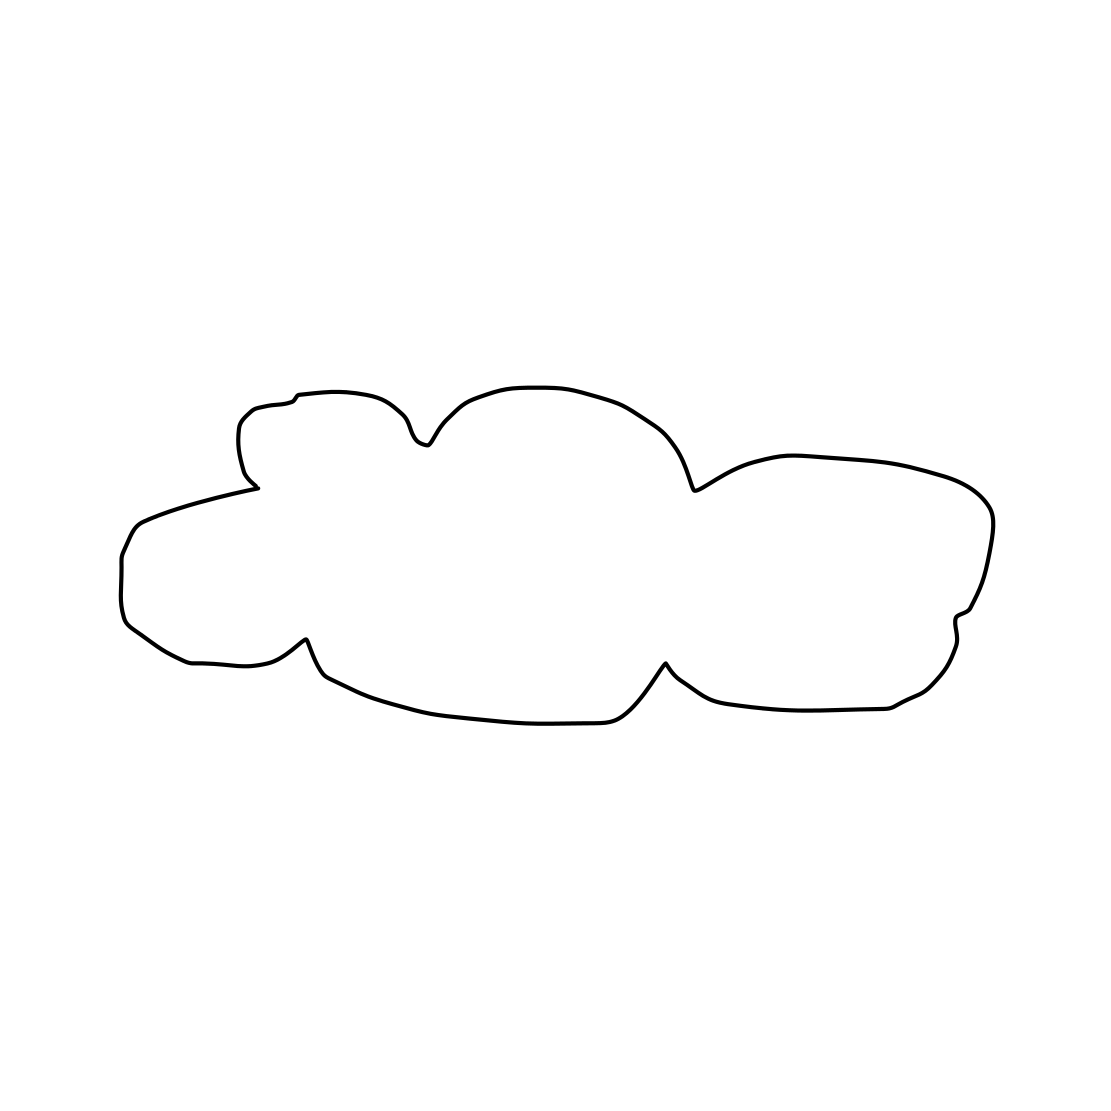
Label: cloud